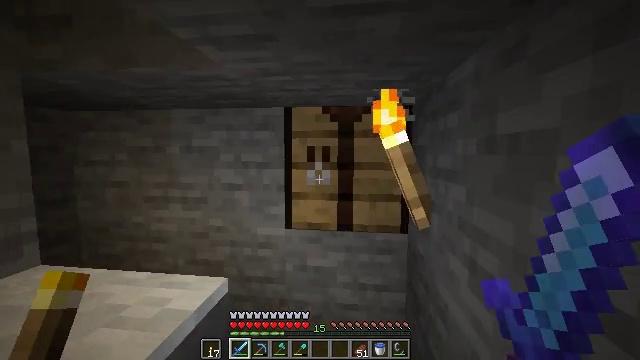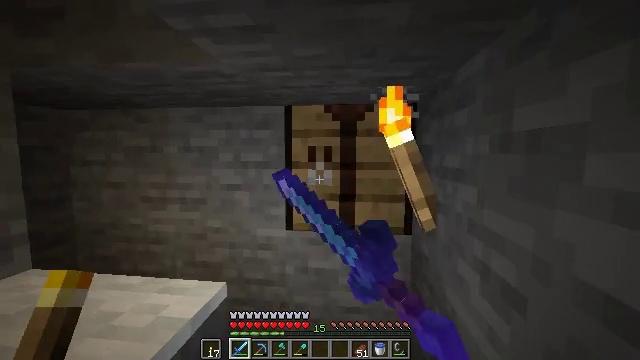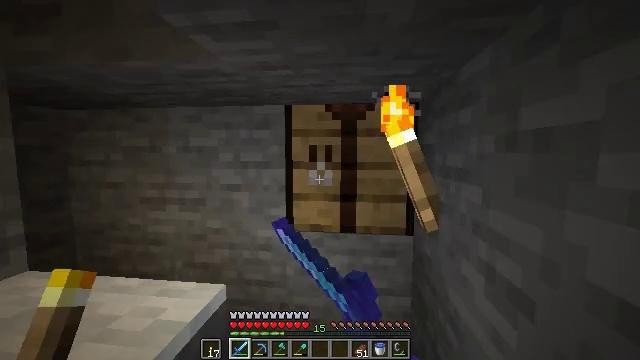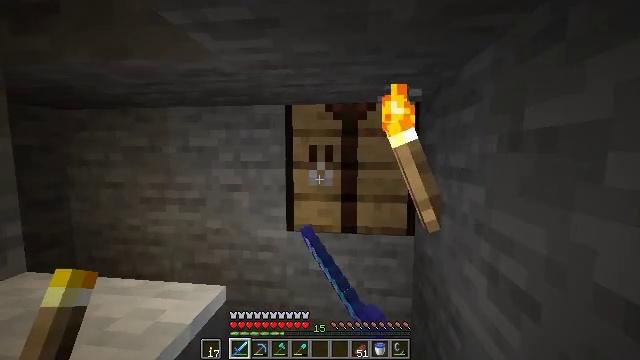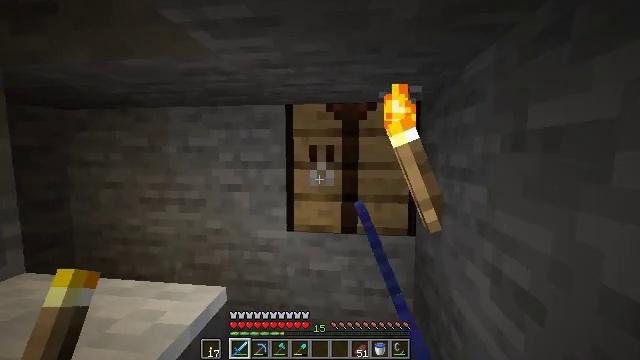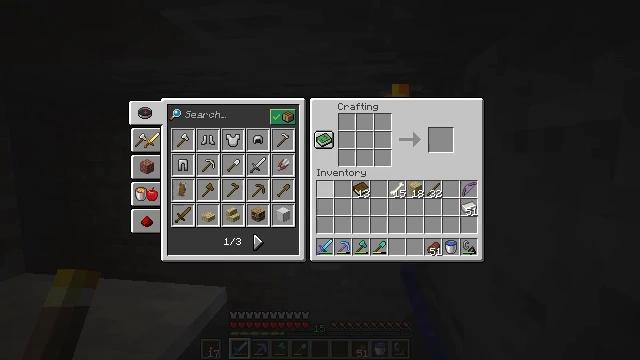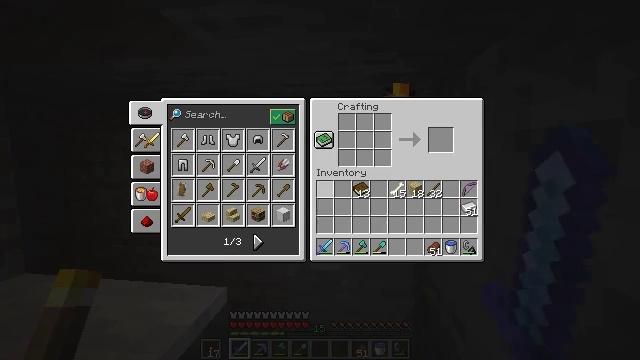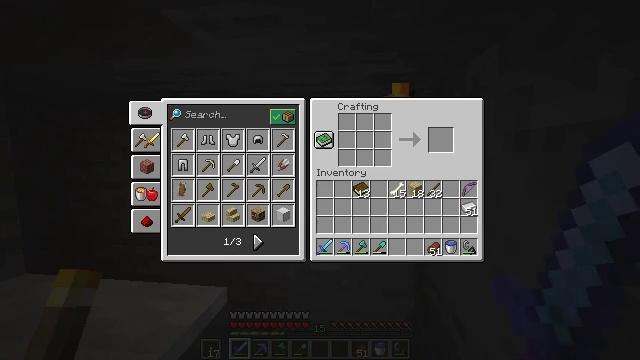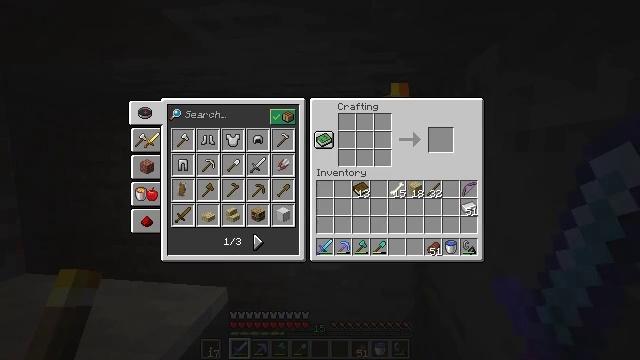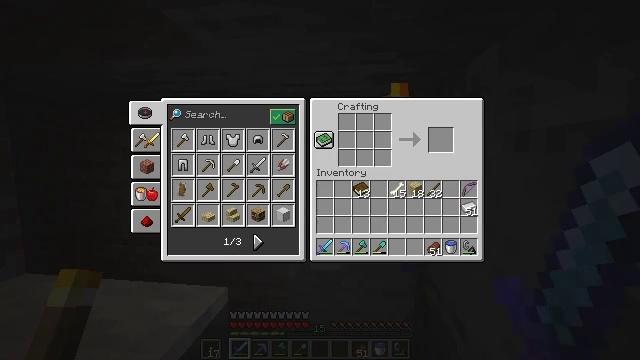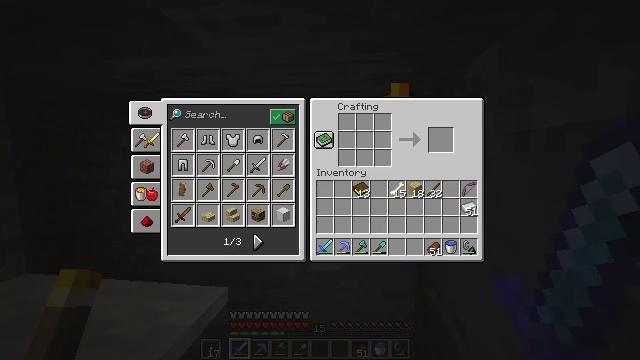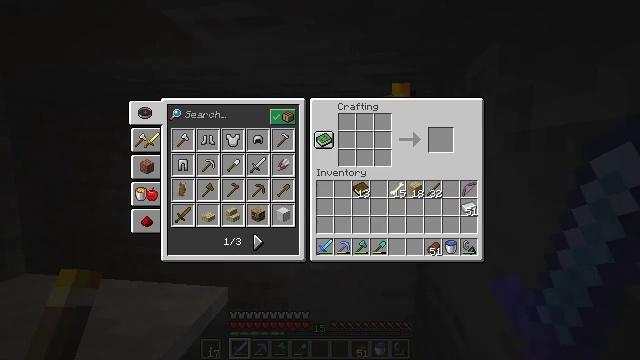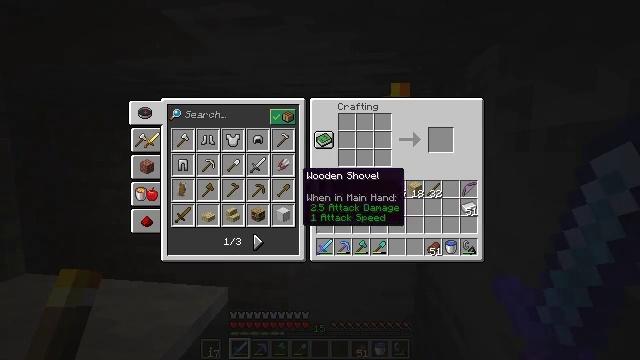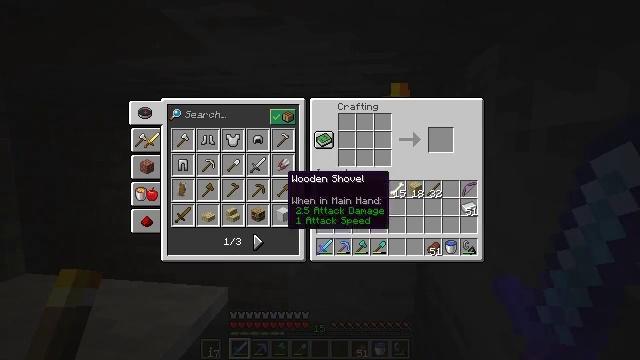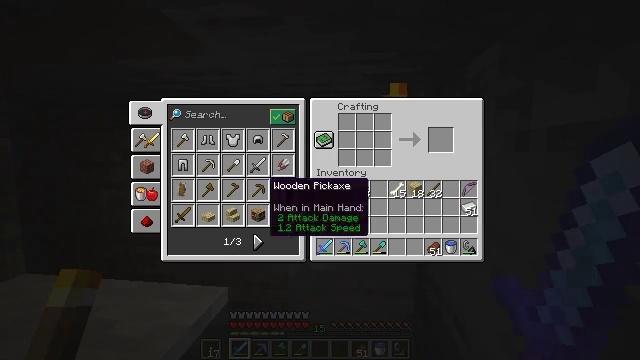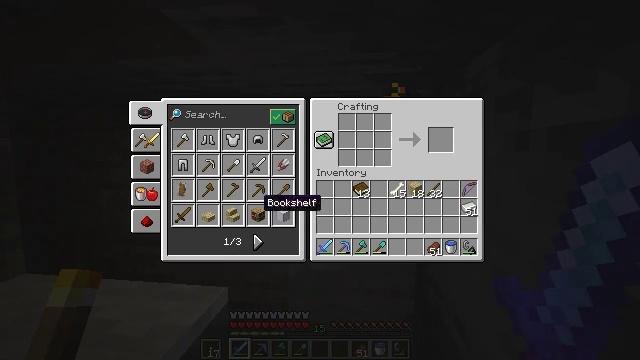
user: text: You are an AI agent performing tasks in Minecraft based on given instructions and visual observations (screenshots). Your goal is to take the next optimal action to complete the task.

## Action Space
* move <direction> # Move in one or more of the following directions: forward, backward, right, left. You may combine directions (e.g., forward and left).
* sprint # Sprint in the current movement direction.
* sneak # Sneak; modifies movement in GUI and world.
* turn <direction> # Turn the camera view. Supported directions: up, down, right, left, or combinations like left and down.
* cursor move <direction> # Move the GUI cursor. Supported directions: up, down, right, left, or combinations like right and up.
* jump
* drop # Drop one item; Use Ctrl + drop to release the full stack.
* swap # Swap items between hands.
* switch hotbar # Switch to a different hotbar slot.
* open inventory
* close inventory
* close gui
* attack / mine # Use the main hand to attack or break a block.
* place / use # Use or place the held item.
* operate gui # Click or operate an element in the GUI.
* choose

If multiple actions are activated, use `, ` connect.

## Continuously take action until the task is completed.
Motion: motion action
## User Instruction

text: Open your crafting interface and craft a birch trapdoor.
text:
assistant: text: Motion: use / place
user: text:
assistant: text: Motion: use / place
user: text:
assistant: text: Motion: no_op
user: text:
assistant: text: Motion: no_op
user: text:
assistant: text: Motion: no_op
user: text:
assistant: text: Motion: no_op
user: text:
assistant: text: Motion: turn left
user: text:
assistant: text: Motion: no_op
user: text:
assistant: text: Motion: no_op
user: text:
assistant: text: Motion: no_op
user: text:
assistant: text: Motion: no_op
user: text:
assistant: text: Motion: no_op
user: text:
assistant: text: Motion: turn left
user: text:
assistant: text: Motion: turn left and down
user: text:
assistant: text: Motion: turn down
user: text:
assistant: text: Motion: turn right and down
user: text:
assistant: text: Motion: turn down
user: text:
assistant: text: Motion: no_op
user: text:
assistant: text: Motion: no_op
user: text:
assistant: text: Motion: no_op
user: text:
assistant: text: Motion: no_op
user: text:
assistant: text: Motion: turn left and up
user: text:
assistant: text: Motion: no_op
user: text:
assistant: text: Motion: attack / mine
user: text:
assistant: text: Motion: attack / mine
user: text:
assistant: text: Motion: turn down
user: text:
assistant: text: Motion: turn down
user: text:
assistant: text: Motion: no_op
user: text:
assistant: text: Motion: attack / mine
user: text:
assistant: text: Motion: attack / mine